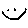
Label: smiley face